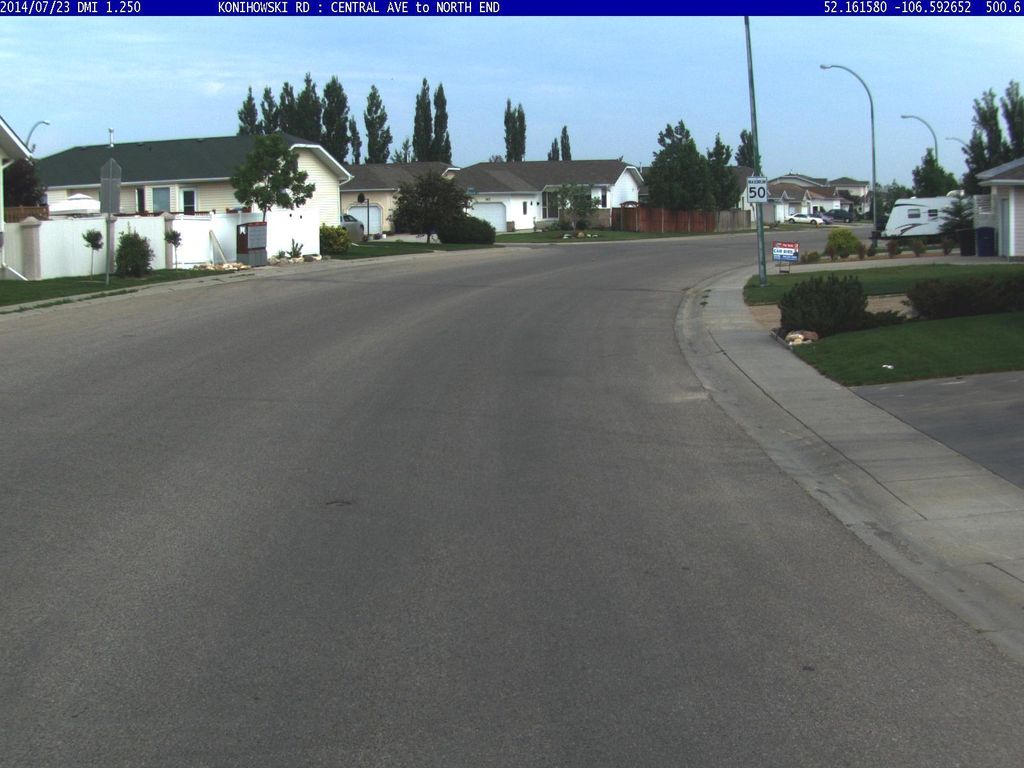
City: saskatoon